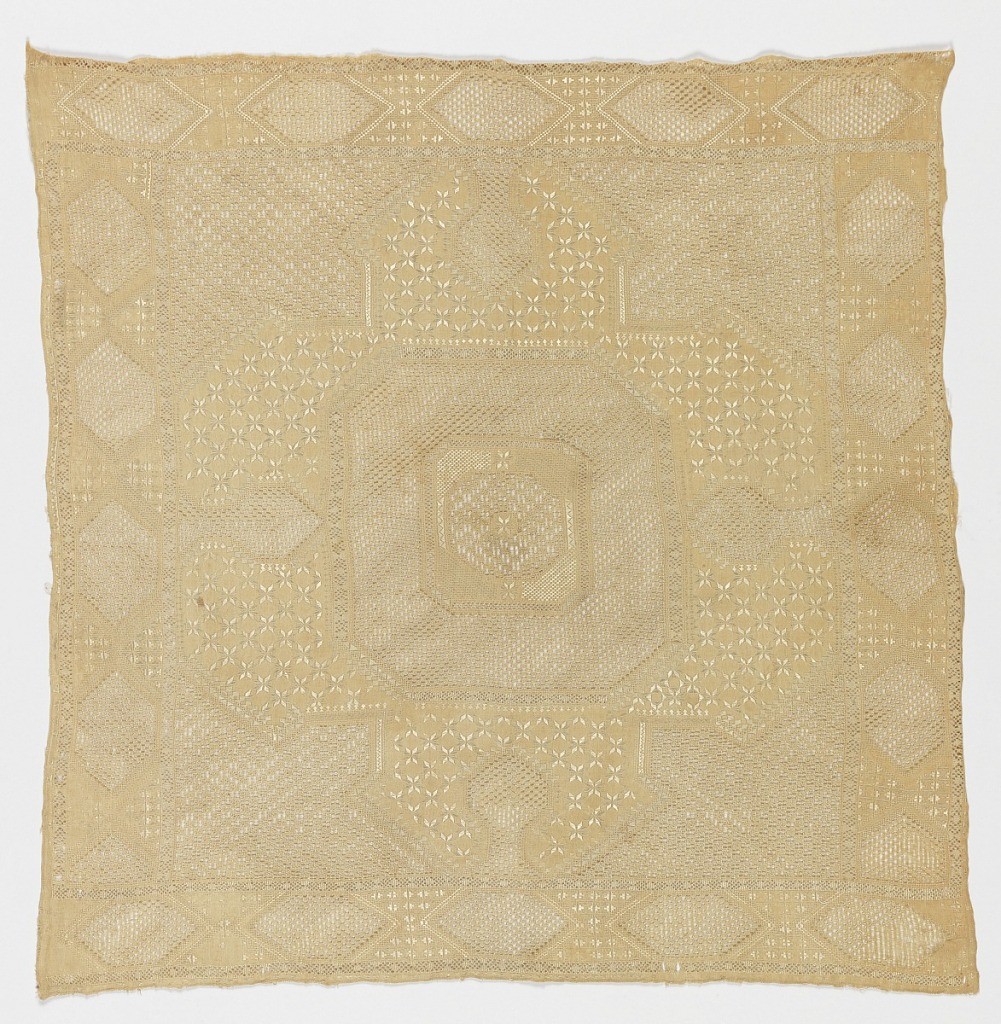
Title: Square
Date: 19th century
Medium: silk embroidery on linen foundation Technique: embroidered
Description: Central octogon surrounded by borders. Embroidery showing eight-pointed stars, diamonds, etc. in counted satin stitch with conventionalized trees, hexagons, and bands of openwork stitches.